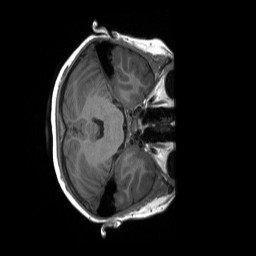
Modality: T1w
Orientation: axial
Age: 10
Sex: female
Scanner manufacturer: siemens
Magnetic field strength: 3 T
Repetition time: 2.3 s
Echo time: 0.00232 s